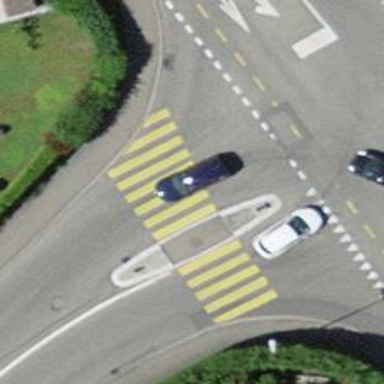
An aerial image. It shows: Pedestrian crossing with zebra markings on footway.